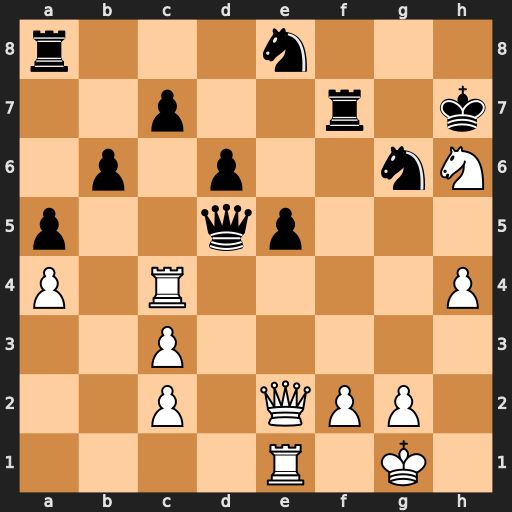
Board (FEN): r3n3/2p2r1k/1p1p2nN/p2qp3/P1R4P/2P5/2P1QPP1/4R1K1
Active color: w
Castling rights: -
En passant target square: -
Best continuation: Nxf7 Qxf7 h5 Nf4 Qe4+ Kg7 Qxa8 Qxc4 Qxe8